Interaction volume radius: 10 \u00c5
Interaction volume height: 25 \u00c5
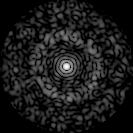
Disorder parameter: 0.8408